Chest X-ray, PA view. Patient: 11 years old, sex F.
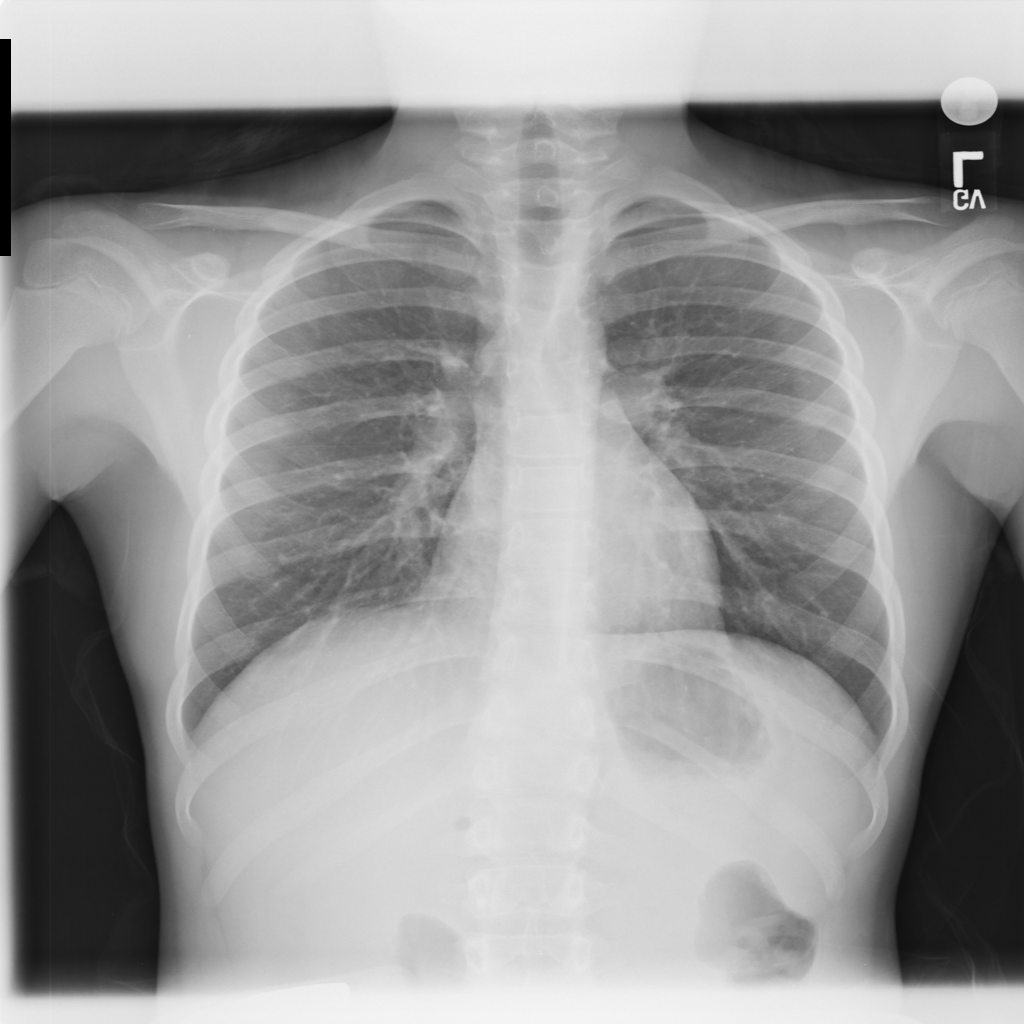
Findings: No Finding